Field crop: maize
Growth stage: 1
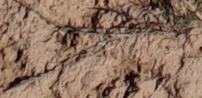
Species: lolium